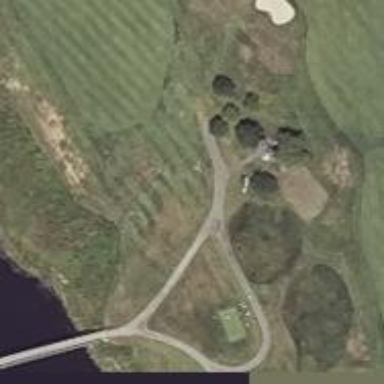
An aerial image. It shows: Pathway for golfing.